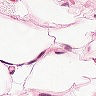
Metastatic tissue present: no